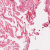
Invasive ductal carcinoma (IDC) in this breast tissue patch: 0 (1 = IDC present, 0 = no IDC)